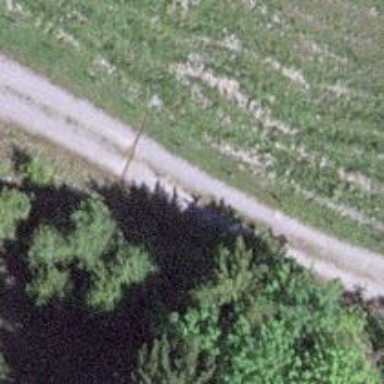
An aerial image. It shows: Asphalt track with grade 1 tracktype.